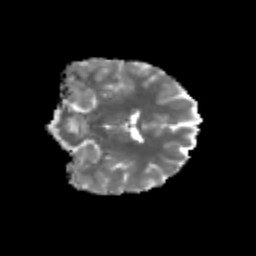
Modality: MD
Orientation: coronal
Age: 23
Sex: female
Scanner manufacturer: siemens
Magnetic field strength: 3 T
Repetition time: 3.5 s
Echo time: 0.125 s